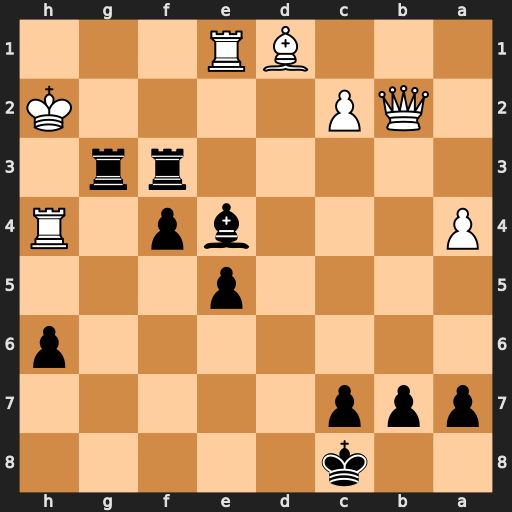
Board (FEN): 2k5/ppp5/7p/4p3/P3bp1R/5rr1/1QP4K/3BR3
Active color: b
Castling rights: -
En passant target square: -
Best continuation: Rf2#